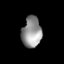
Tissue: lung
Cell type: Fibroblasts
Senescence score: 0.6183
Nuclear area (px): 594
Mean DAPI intensity: 146.487